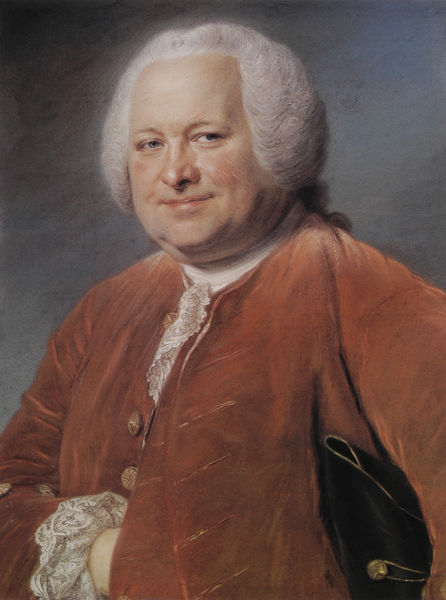
Titel: Portrait dit de Monsieur de La Pouplinière
Künstler: Maurice Quentin de La Tour
Standort: Versailles
Institution: Musée National du Château
Schlagwörter: blau, dunkel, hand, mann, weiß, braun, grau, hintergrund, hut, mund, nase, pastell, schwarz, stirn, zeichnung, blick, rot, tuch, rock, hemd, jacke, mütze, arm, augen, barock, gesicht, inkarnat, kragen, samt, spitze, ärmel, bildnis, hals, herr, portrait, porträt, pastos, gold, haare, mantel, kind, spitzen, england, kinn, knopf, lippen, locken, rokoko, rouge, perücke, lächeln, wangen, beleuchtung, dick, zopf, brauen, glanz, pupillen, rüschen, knöpfe, lächelnd, versteckt, komponist, napoleon, dreispitz, manschetten, fürst, portrai, weß, doppelkinn, wams, herzog, usa, freundlich, jabot, knopflöcher, feist, belcihtung, velour, quentin de la tour, jovial, spitzenjabot, spitzen#, sqmt, lknöpfe, #knopf